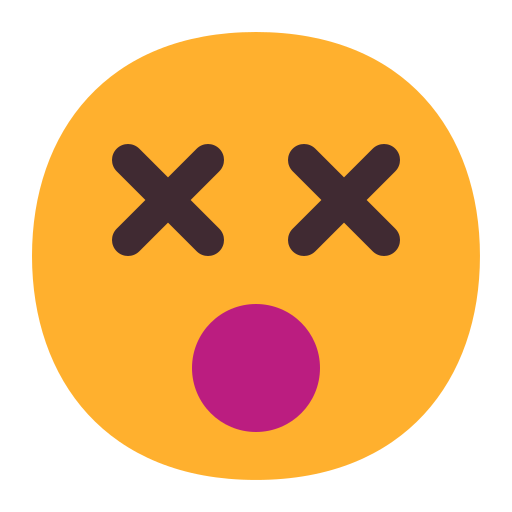
knocked out face flat